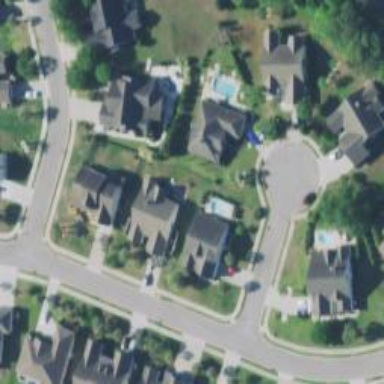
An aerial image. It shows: Neighborhood.